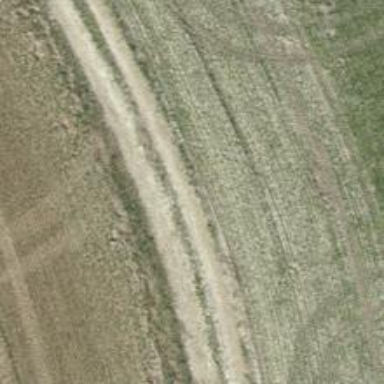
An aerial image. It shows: Track with grade3 tracktype.